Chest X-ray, PA view. Patient: 49 years old, sex M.
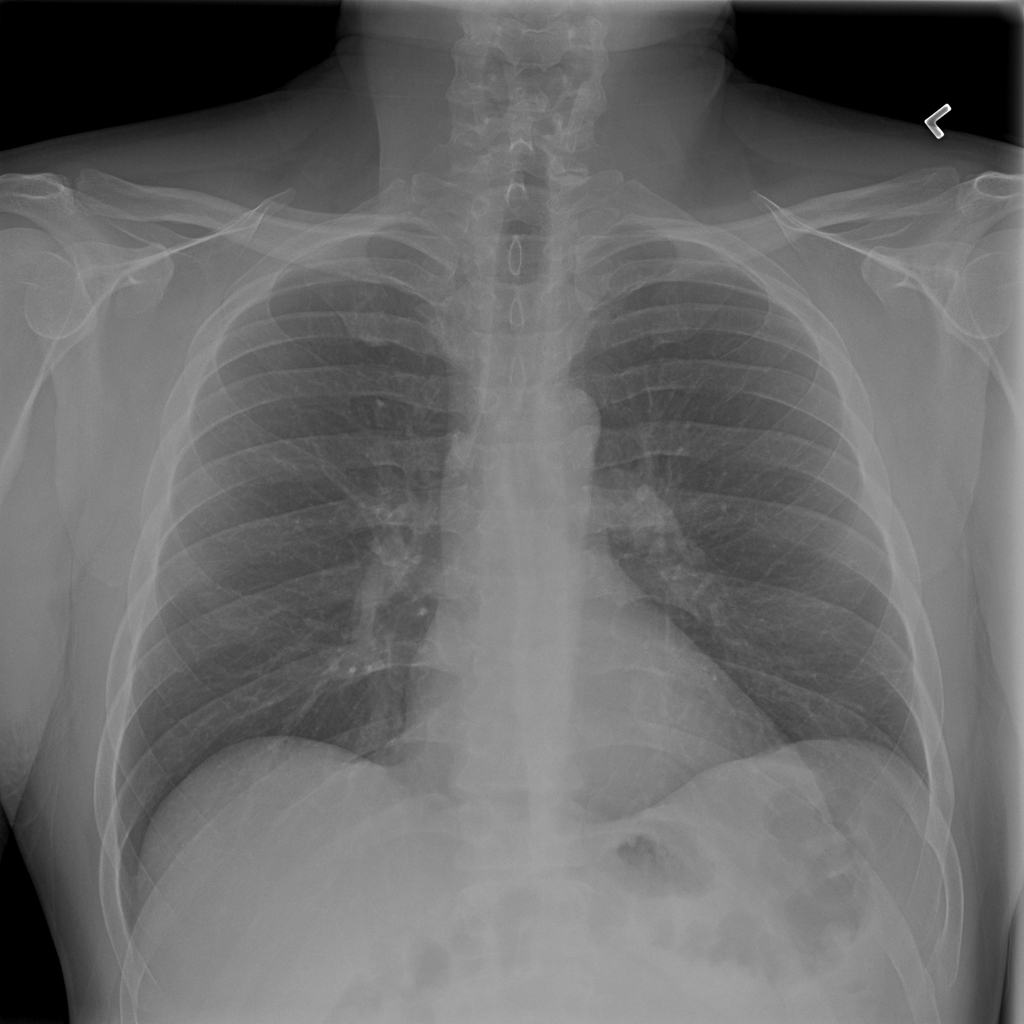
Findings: No Finding